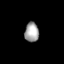
Tissue: skin
Cell type: Epithelial cells
Senescence score: 0.2421
Nuclear area (px): 273
Mean DAPI intensity: 162.099